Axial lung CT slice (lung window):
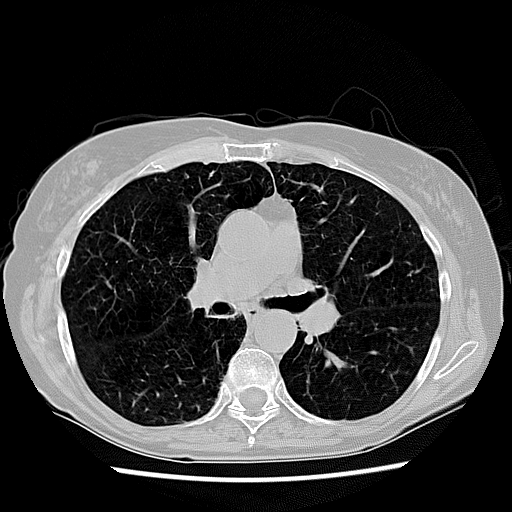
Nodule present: no